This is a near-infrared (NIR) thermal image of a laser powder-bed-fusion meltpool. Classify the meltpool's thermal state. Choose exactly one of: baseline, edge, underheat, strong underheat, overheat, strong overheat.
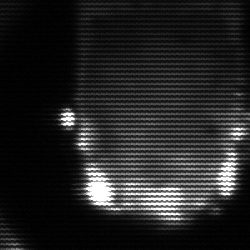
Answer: baseline